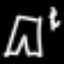
Label: pants